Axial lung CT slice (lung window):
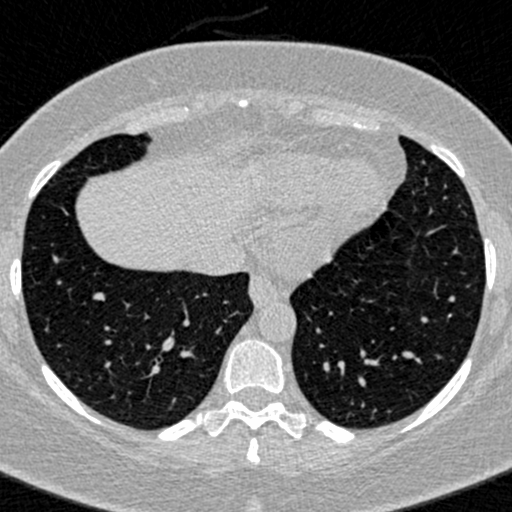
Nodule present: no